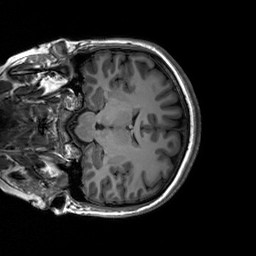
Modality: T1w
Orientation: coronal
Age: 21
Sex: female
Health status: healthy
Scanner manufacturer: siemens
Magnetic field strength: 3 T
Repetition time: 2.3 s
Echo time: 0.00236 s